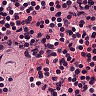
Metastatic tissue present: no